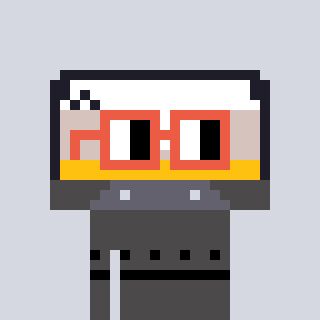
a pixel art character with square orange glasses, a cassette tape-shaped head and a grayscale-colored body on a cool background